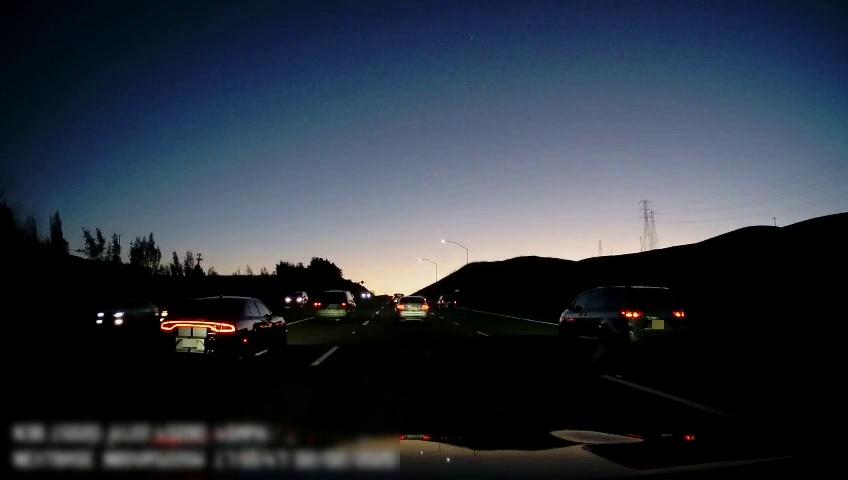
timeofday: Dusk/Dawn/Twilight
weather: Other
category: Drivable Space
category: Drivable Space
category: Vehicles | Car
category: Vehicles | SUV
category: Vehicles | Car
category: Vehicles | Car
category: Vehicles | SUV
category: Vehicles | Car
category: Vehicles | Car
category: Vehicles | Van
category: Lanes | Alternate Lane
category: Lanes | Current Lane
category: Lanes | Alternate Lane
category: Lanes | Alternate Lane